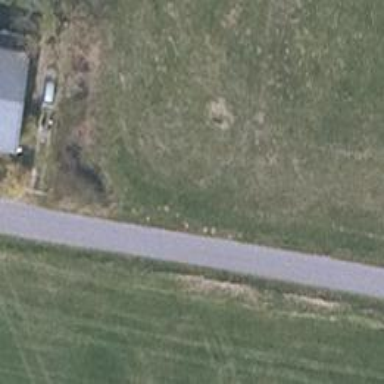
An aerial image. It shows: Unclassified road with asphalt surface.